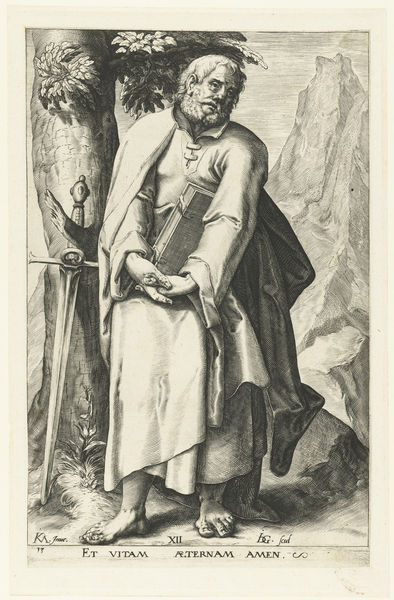
Titel: Apostel Matthias
Künstler: Jacob de (II) Gheyn
Standort: Amsterdam
Institution: Rijksmuseum
Schlagwörter: baum, berg, felsen, mann, schatten, umhang, weiß, landschaft, schwarz, herr, ast, stamm, mantel, fels, grafik, graphik, inschrift, versteckt, buch, barfuß, druck, druckgraphik, druckgrafik, schraffur, schwert, serie, heiliger, schwerz, eremit, ewiges leben, xii, 1590